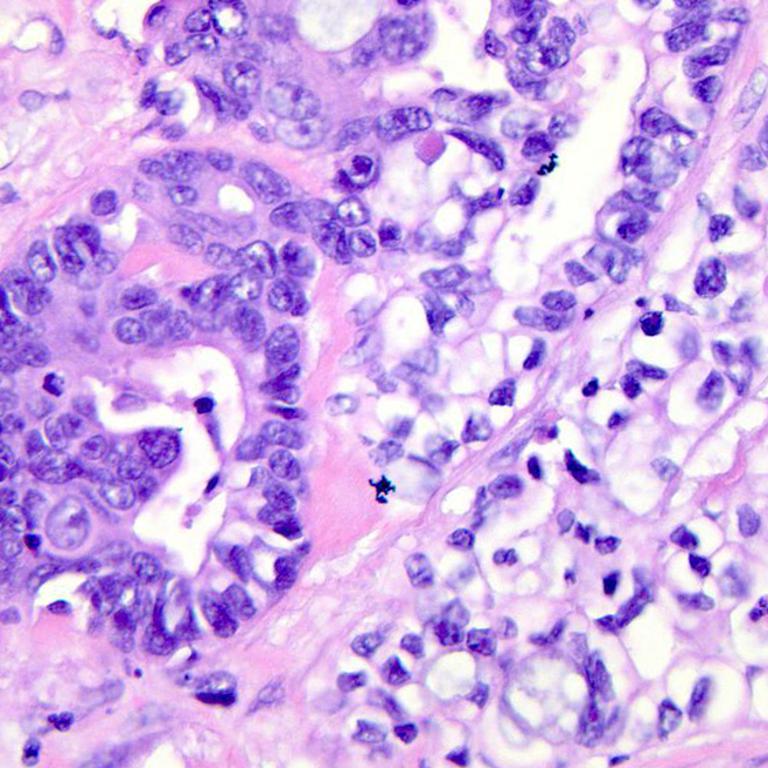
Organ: colon
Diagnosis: adenocarcinomas